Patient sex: M
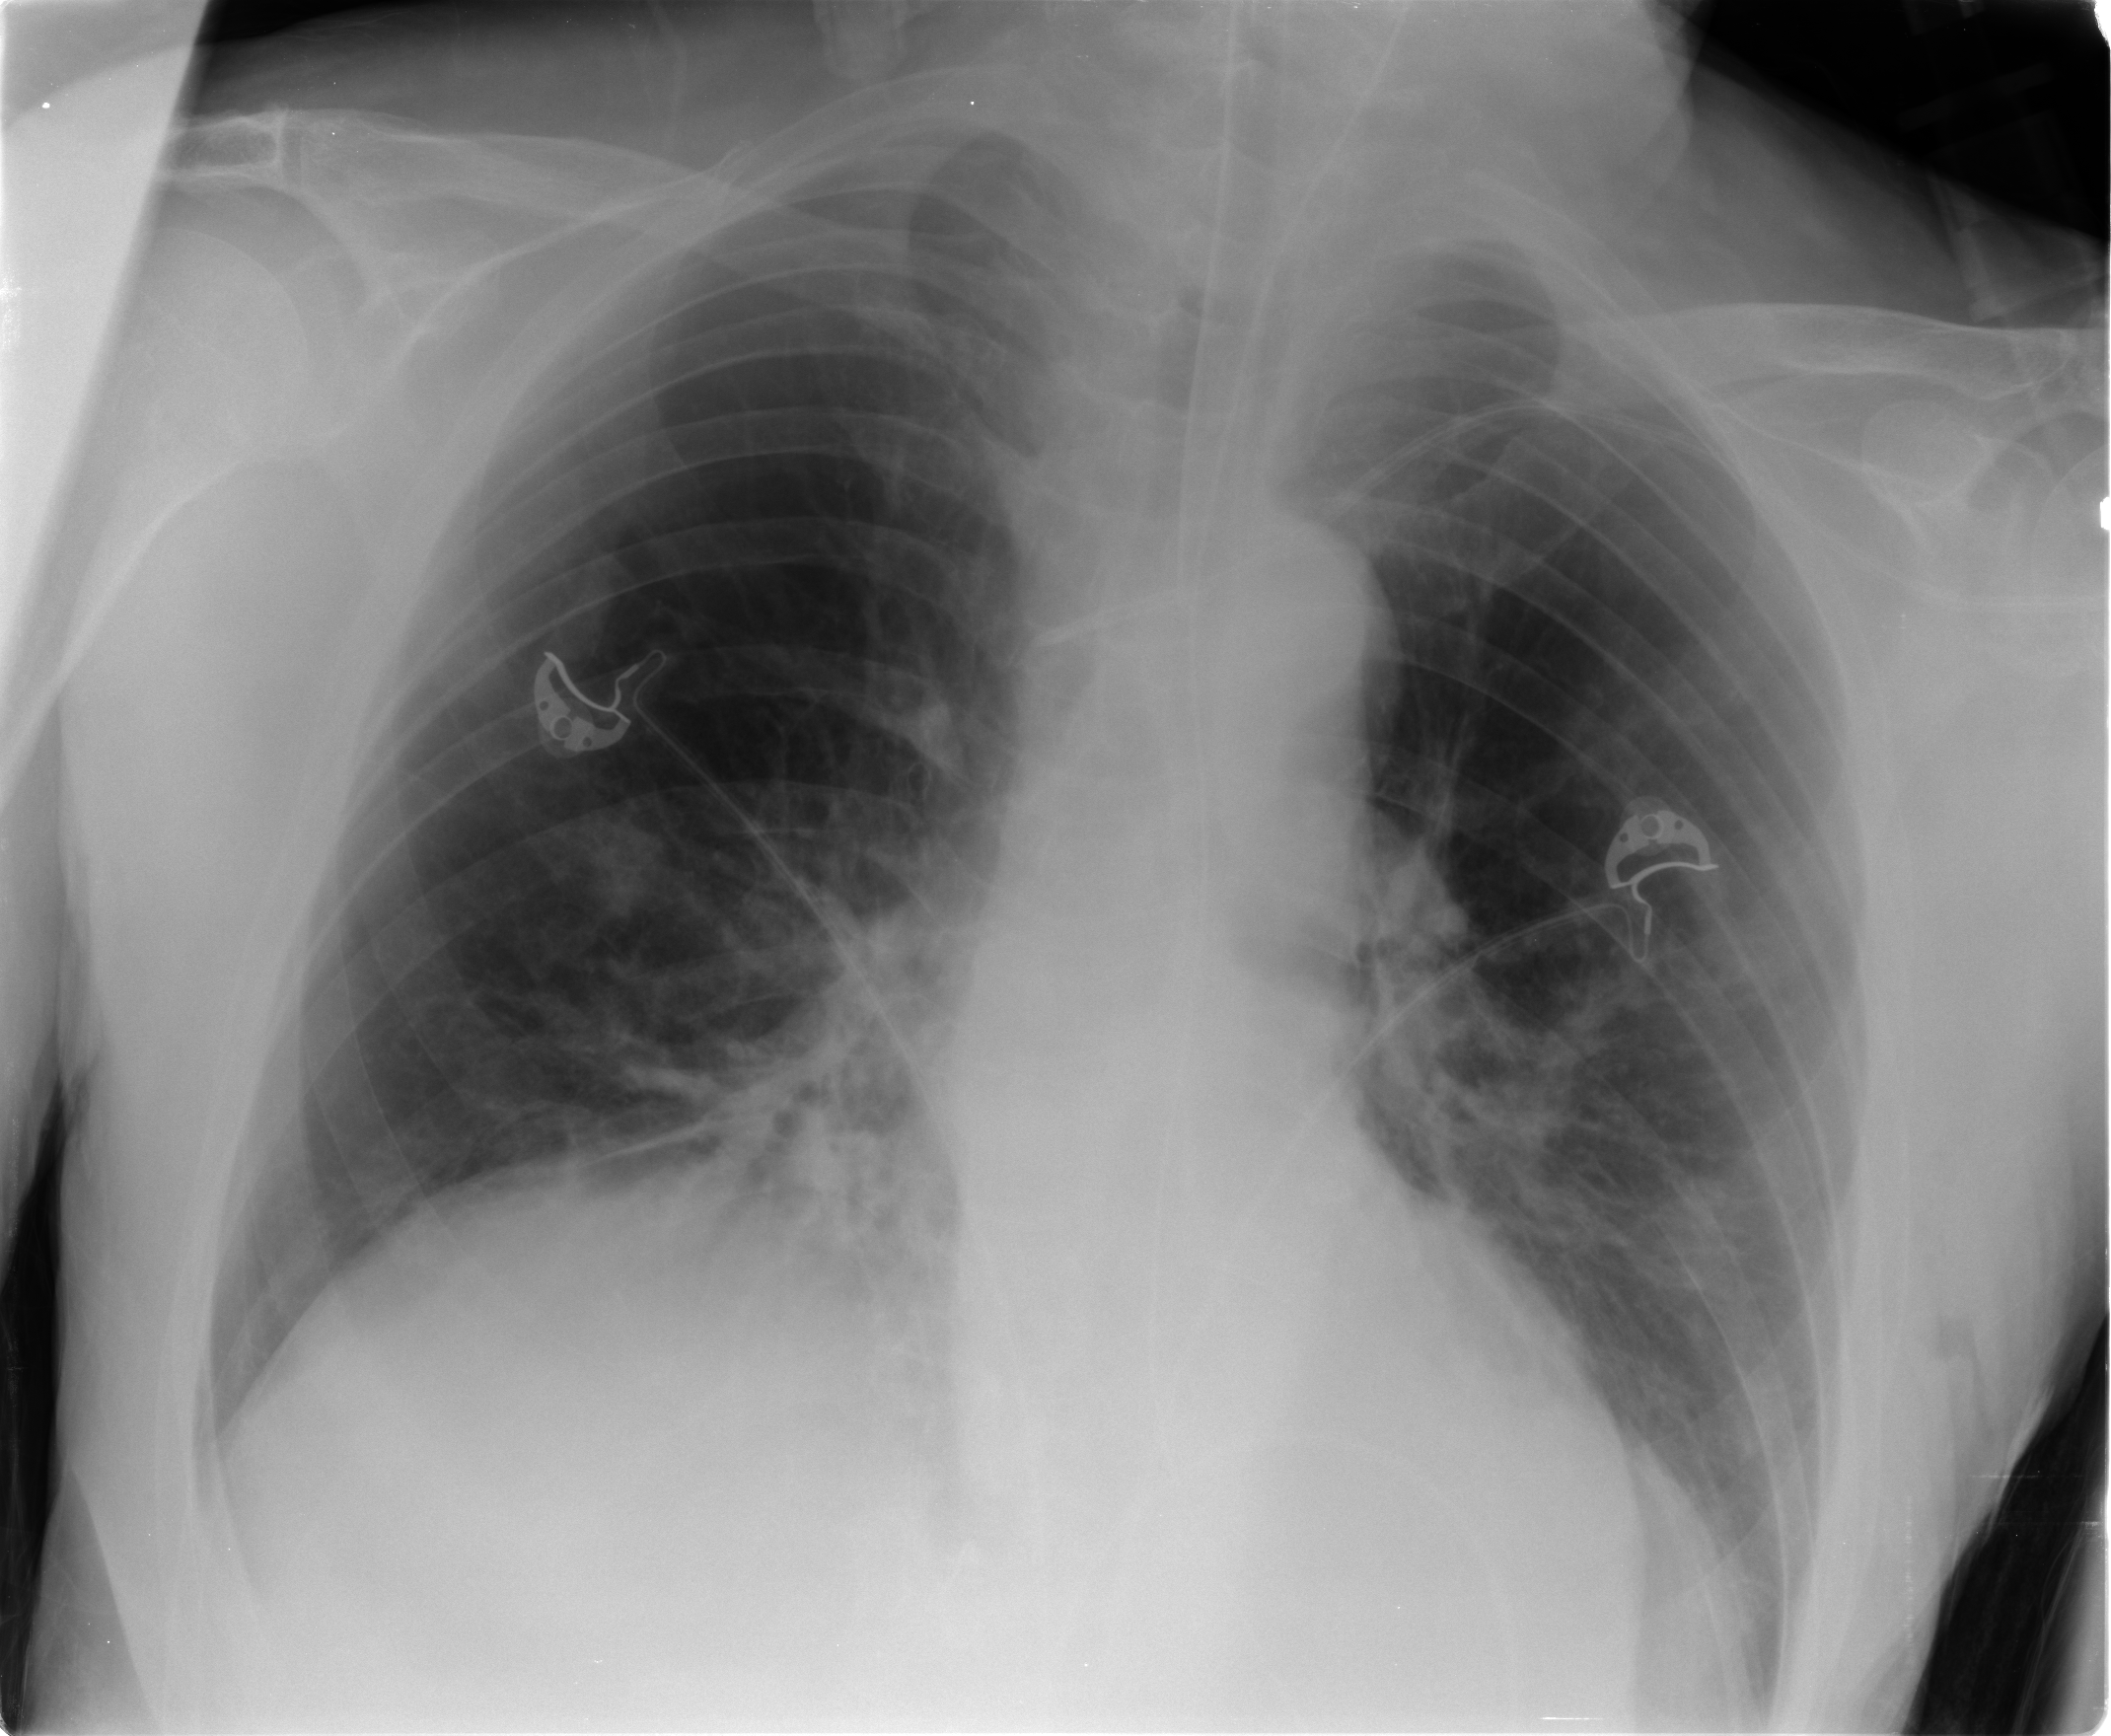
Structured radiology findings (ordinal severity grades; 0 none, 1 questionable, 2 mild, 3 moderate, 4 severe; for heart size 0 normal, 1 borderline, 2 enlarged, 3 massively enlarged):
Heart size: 0
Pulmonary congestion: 1
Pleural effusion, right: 0
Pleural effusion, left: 0
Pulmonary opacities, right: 1
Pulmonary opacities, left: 1
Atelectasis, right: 2
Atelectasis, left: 1